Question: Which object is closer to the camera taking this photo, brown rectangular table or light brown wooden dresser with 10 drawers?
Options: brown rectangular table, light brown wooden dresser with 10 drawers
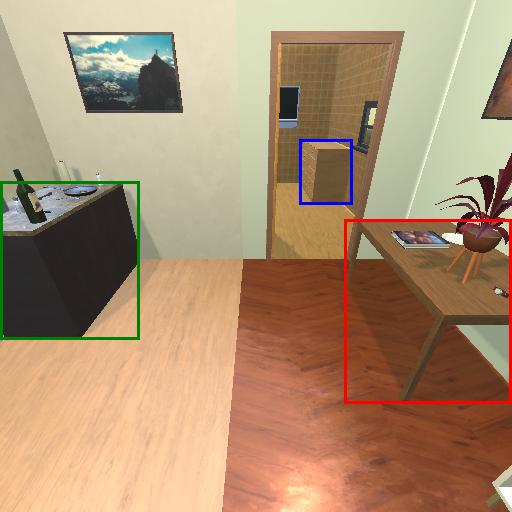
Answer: brown rectangular table